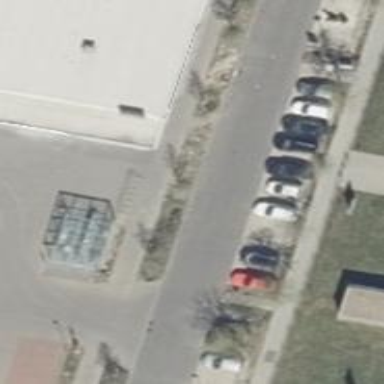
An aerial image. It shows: Sidewalk along the footway.